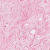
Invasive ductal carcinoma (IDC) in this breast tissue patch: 0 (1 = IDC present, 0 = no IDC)